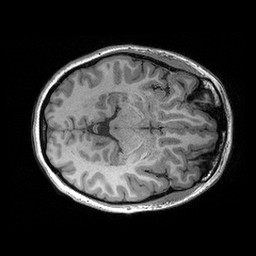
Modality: T1w
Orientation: axial
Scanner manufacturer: siemens
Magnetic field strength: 3 T
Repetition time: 2.3 s
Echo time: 0.00298 s